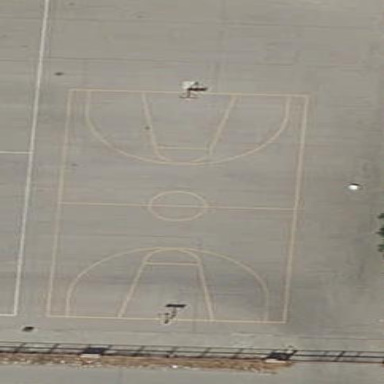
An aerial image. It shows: Basketball court located in leisure land pitch.